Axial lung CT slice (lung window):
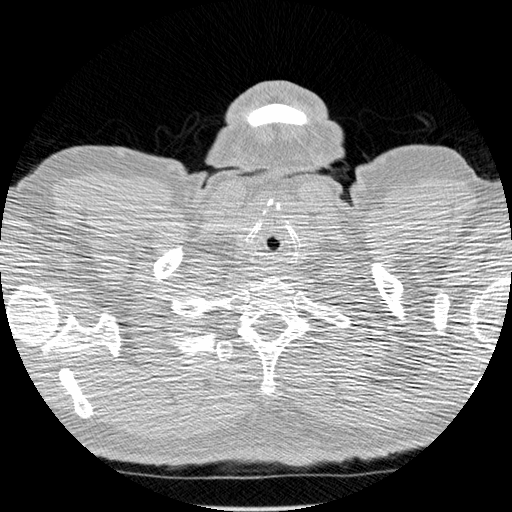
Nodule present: no